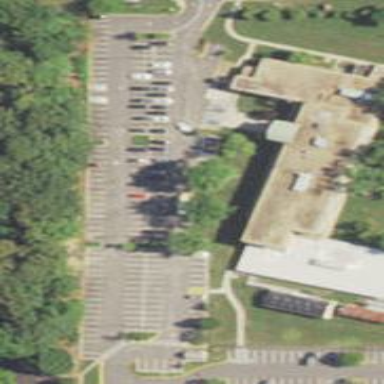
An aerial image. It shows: Parking space.